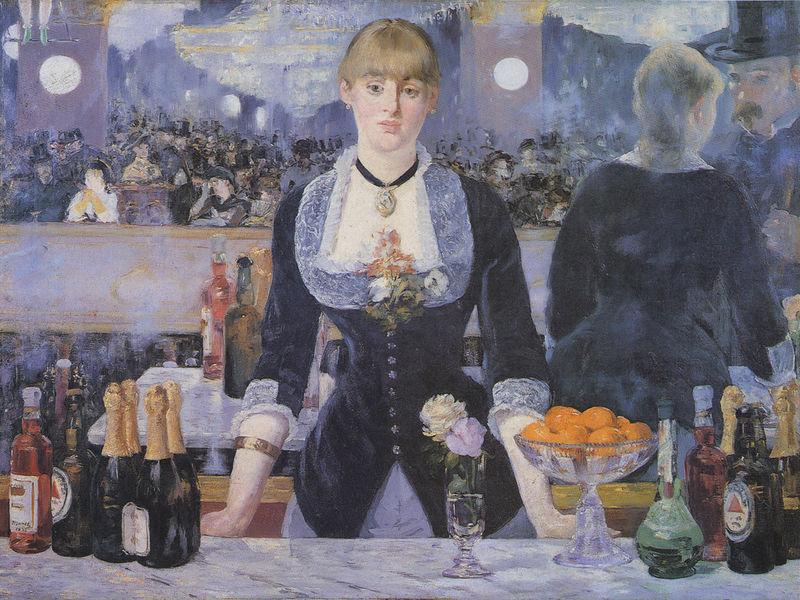
Titel: Eine Bar in den Folies-Bergère
Künstler: Édouard Manet
Standort: London
Institution: Courtauld Institute Gallery
Schlagwörter: blau, gemälde, hand, mann, weiß, impressionismus, menschen, mädchen, ocker, ausschnitt, bar, blume, blumen, busen, cafe, frankreich, frau, frisur, glas, grau, haar, hell, hut, kleid, licht, lichter, mitte, mund, orange, paris, renoir, rücken, schmuck, schwarz, tisch, blick, dame, obst, rose, rosen, ball, beige, gesellschaft, leute, menge, party, rock, tanz, zylinder, alkohol, barkeeper, bart, blond, feier, flasche, flaschen, gelage, getränke, jacke, kneipe, lokal, tresen, augen, band, bluse, samt, schale, spitze, stehen, ärmel, hals, herr, portrait, porträt, spiegel, öl, einsamkeit, ferne, spiegelung, gold, reich, personen, prostituierte, publikum, theater, borte, hübsch, knopf, lippen, traurig, pony, frucht, früchte, vase, hellblau, orangen, taille, zwei, halsband, mieder, spiegelbild, kette, violett, blümchen, saal, querformat, essen, gäste, schnäuzer, wein, dunkelblau, monet, trennung, vergnügen, manet, kronleuchter, lüster, strauss, stimmung, junge frau, knöpfe, knopfleiste, revers, weste, geschlossen, gesteck, halskette, leuchten, dirne, messing, theke, medaillon, blautöne, likör, zirkus, bier, verkäuferin, bedienung, rückansicht, kellnerin, armband, armreif, obstschale, champagner, sekt, fruchtschale, ponny, hüfte, korsett, spiegelungen, schemen, glasschale, veranstaltung, freie, nachdenklichkeit, augenblick, montmartre, ballsaal, luster, durst, medaillion, bardame, schnaps, freier, bufet, abwesenheit, stirnfransen, bierflasche, medalion, alokohol, barfrau, dinner, etiketten, früschte, eduard, serviererin, dekolltée, apfelsienen, ratlos, 20. jahrhundert, eduart, mädchen an der bar, auschnit, obast, barkeeperin, zusachauer, hübschew, hübsche, loka#, viel los in der bar.